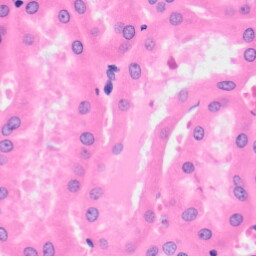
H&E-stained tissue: Kidney